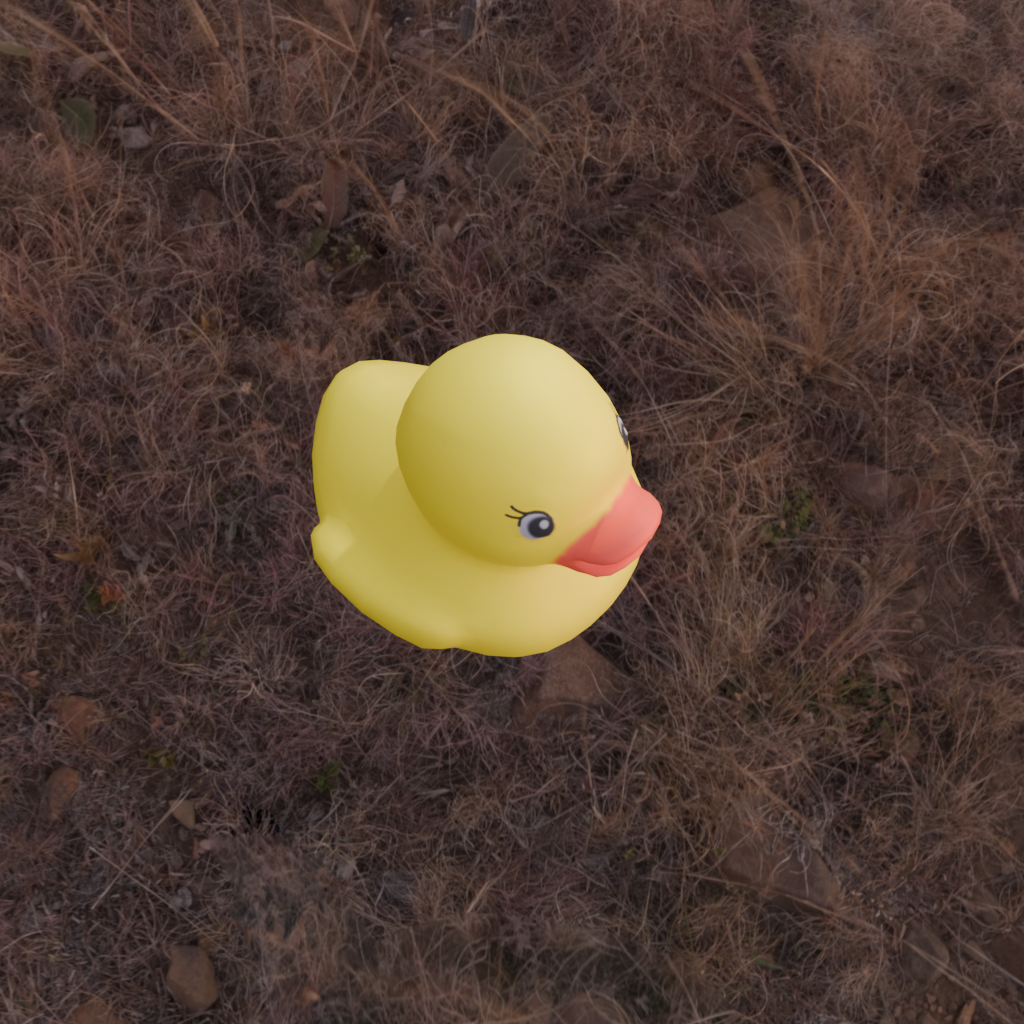
an image of a yellow rubber duck seen from <front_right_top> in a rural landscape at sunset with a colorful sky.